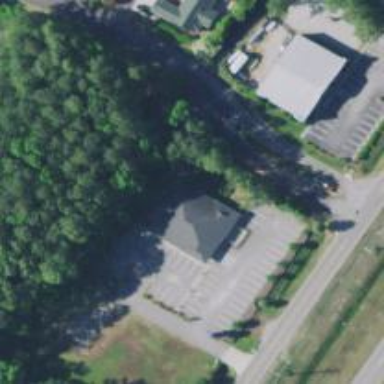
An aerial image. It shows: Healthcare clinic.